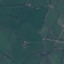
Land use / land cover: Pasture